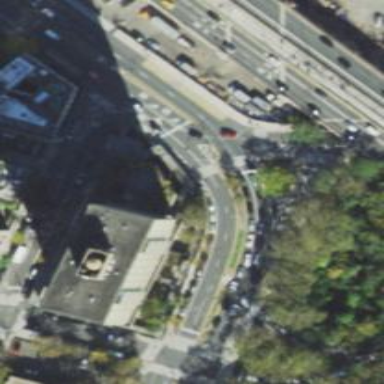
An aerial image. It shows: Traffic island located on footway.